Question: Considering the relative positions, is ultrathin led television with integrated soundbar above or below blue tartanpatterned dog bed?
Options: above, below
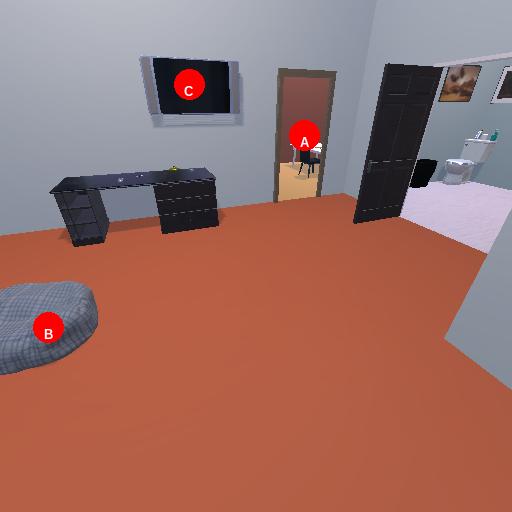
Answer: above